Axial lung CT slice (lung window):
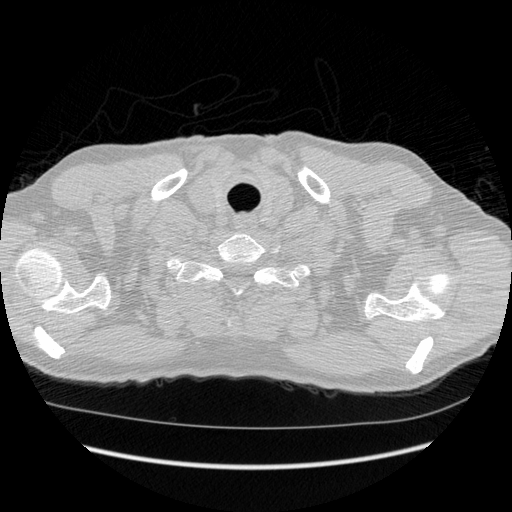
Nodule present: no